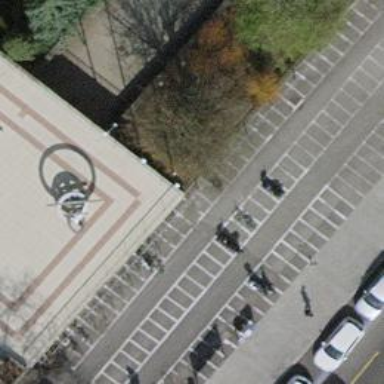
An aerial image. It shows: Motorcycle parking area.